Aerial crown-view tile of a tropical tree (Barro Colorado Island, Panama), acquired 20240611:
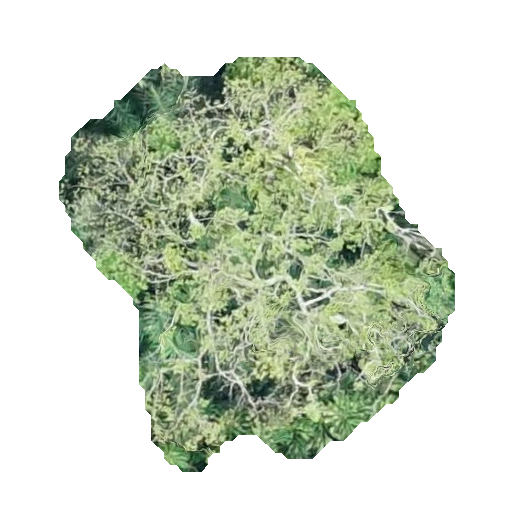
Species: Luehea seemannii
GBIF accepted scientific name: Luehea seemannii
Crown area: 171.849 m²